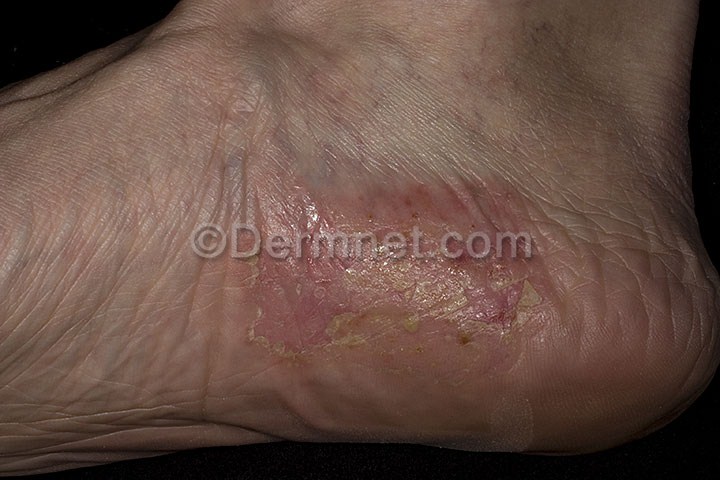
Disease: Psoriasis pictures Lichen Planus and related diseases